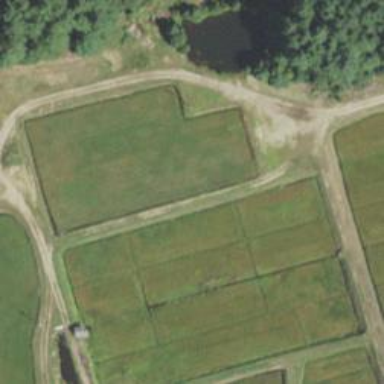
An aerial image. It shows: Farmland with wetland area. The crop grown here is cranberries.